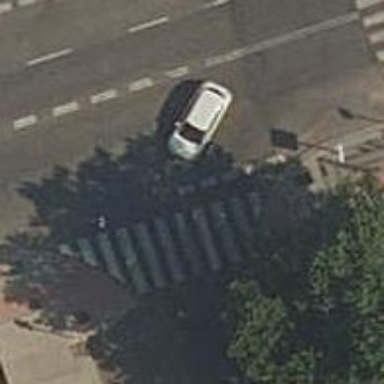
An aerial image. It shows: Pedestrian crossing with zebra markings on the footway.